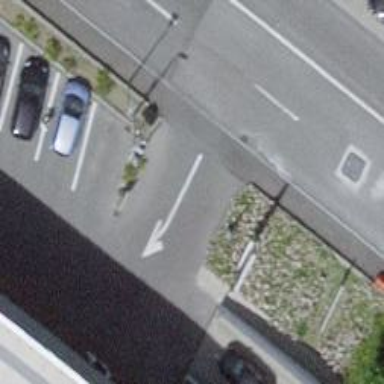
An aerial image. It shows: Lift gate barrier.